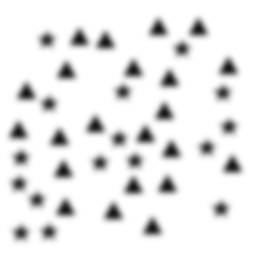
Squares: 0
Triangles: 22
Stars: 16
Total shapes: 38